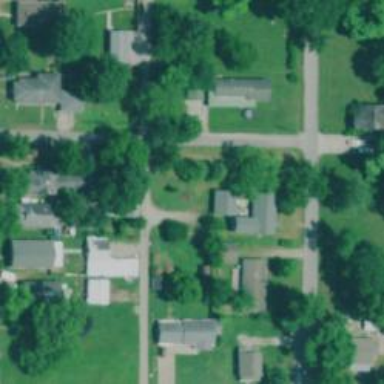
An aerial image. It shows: Alley classified as service road.